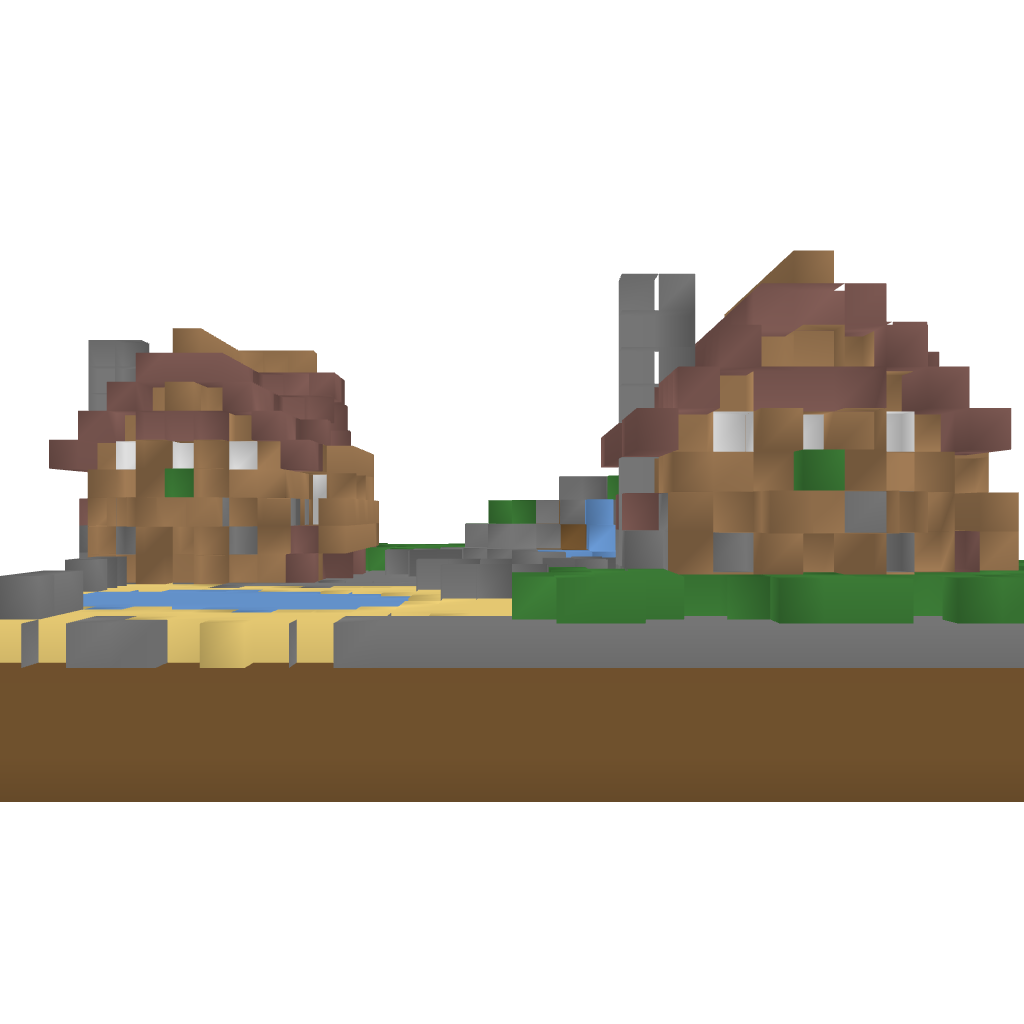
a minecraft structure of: Bungalow Oasis bad low quality